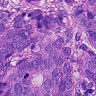
Metastatic tissue present: yes